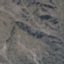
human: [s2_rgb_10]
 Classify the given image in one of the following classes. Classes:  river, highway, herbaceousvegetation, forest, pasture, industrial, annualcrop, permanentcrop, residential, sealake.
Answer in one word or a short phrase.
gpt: HerbaceousVegetation